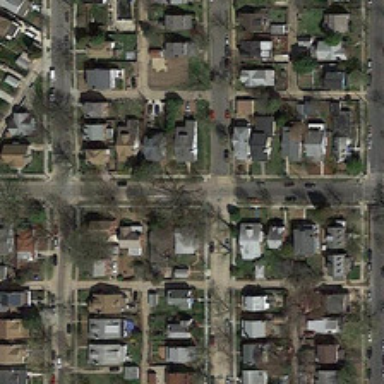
Many buildings and green trees are in a dense residential area .